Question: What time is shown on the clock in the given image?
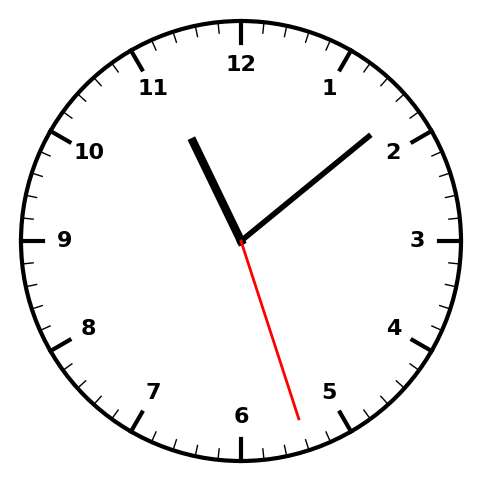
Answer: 11:08:27